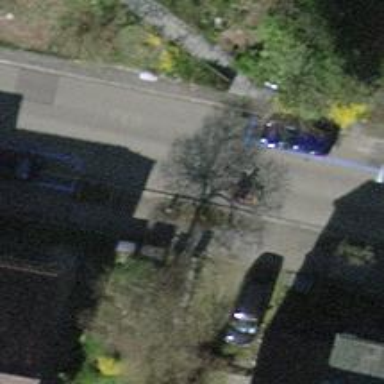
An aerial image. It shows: Unmarked crossing on footway.